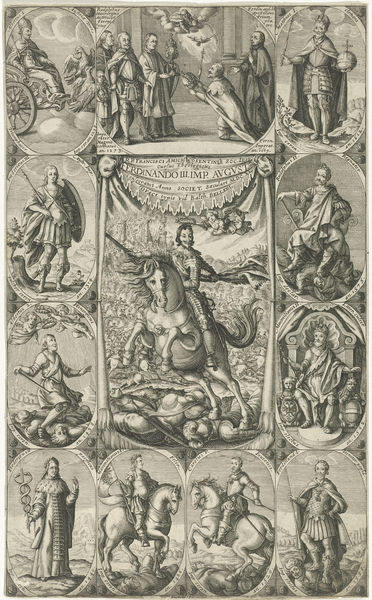
Titel: Allegorische voorstelling van keizer Ferdinand III
Künstler: Petrus Rucholle
Standort: Amsterdam
Institution: Rijksmuseum
Schlagwörter: männer, vorhang, gewand, pferd, reiter, schrift, vedute, kutsche, schlacht, könig, thron, soldat, herrscher, ritter, sieg, feldherr, könige, heilige, speer, anbetung, insignien, szepter, reichsapfel, insigien